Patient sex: M
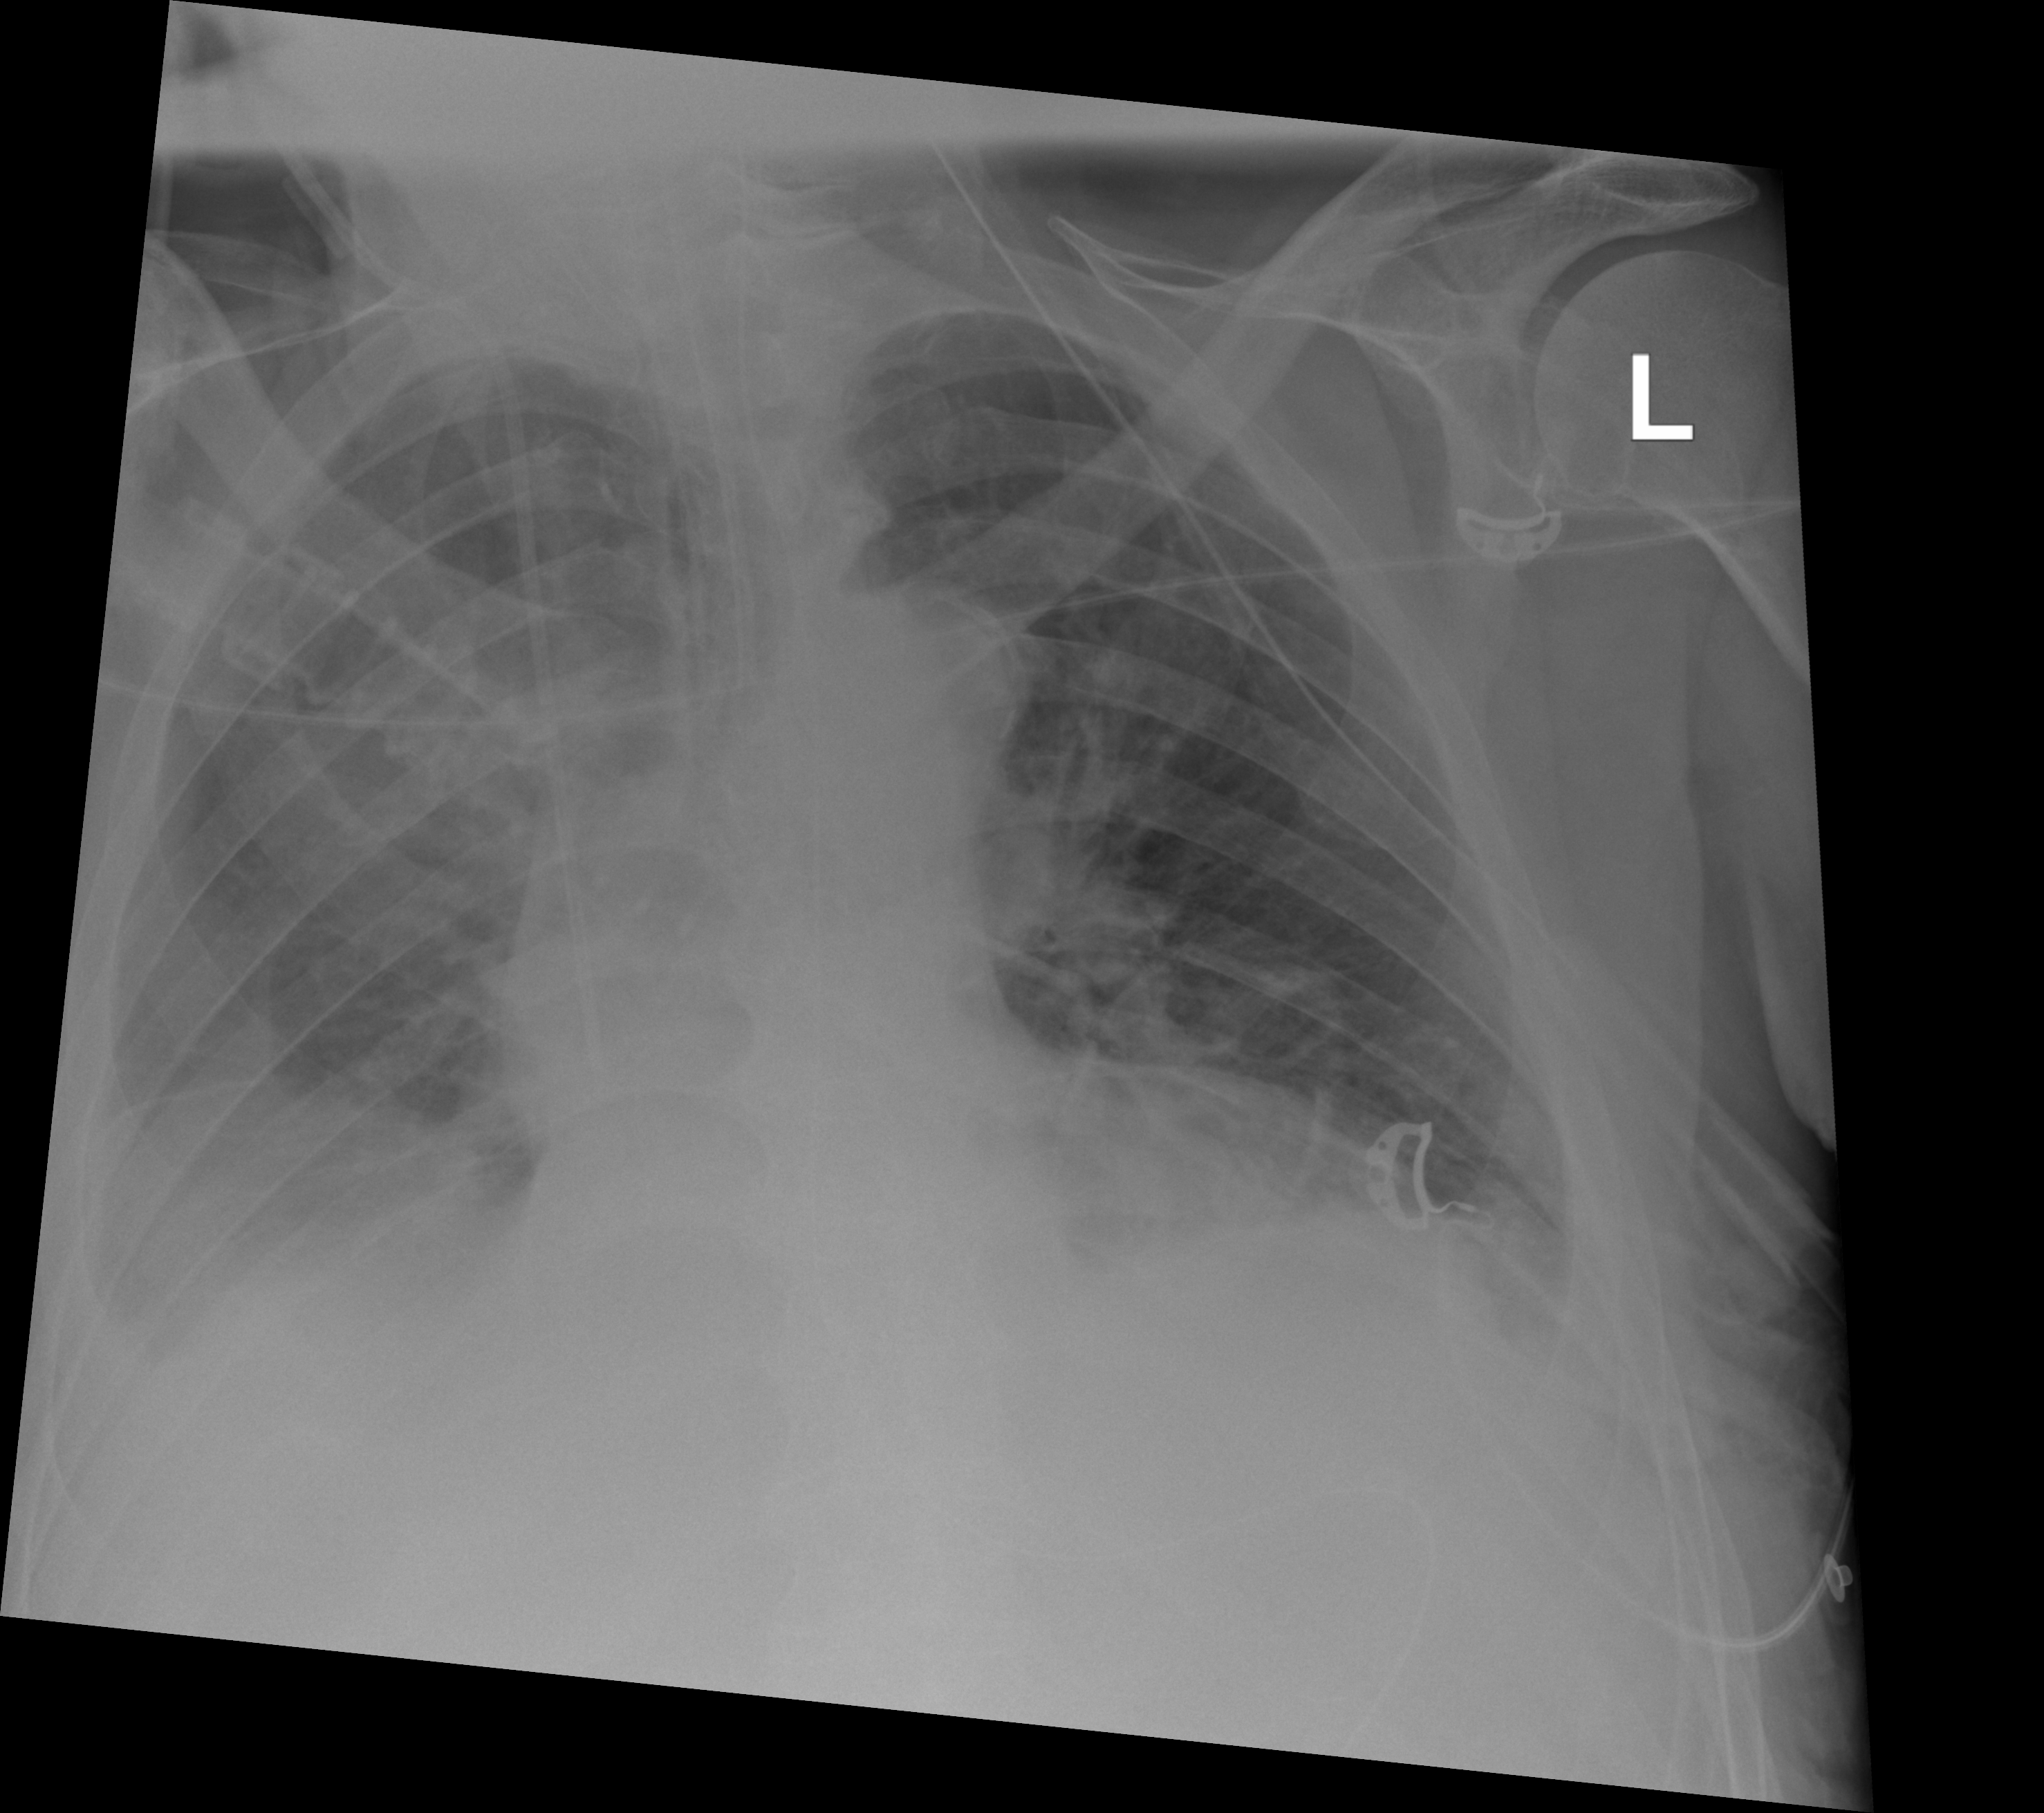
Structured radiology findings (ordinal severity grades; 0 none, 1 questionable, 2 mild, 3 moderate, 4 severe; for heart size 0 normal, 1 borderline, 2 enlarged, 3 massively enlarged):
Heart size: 2
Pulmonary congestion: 2
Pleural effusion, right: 3
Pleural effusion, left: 2
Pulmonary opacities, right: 0
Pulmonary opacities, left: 0
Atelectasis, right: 2
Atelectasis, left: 2